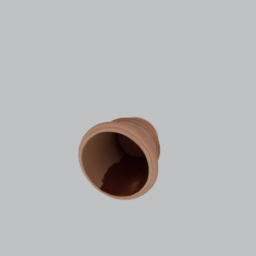
Label: decoration